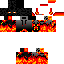
A female skeleton skin with dark skin, wearing brown helmet dressed in a red robe top and red pants, featuring a closed mouth.